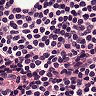
Metastatic tissue present: no